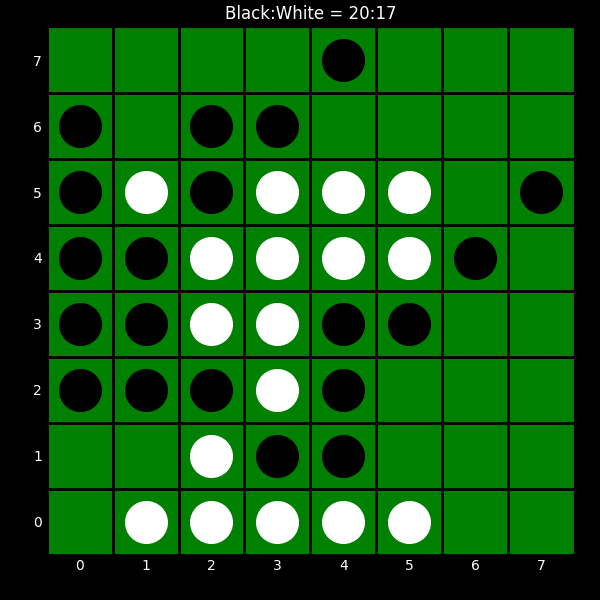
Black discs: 20
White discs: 17